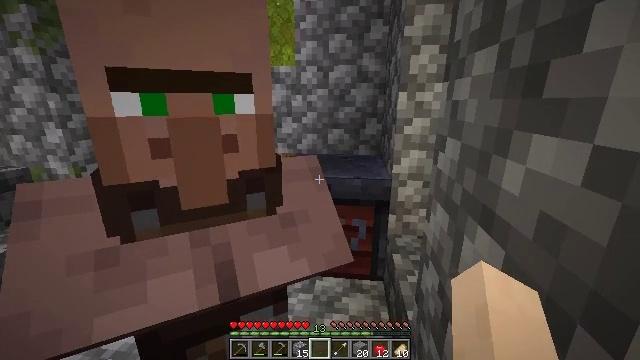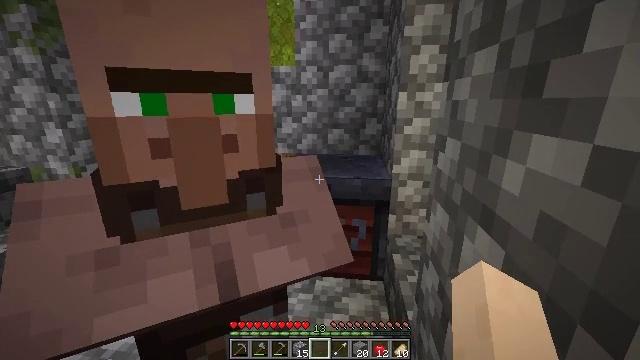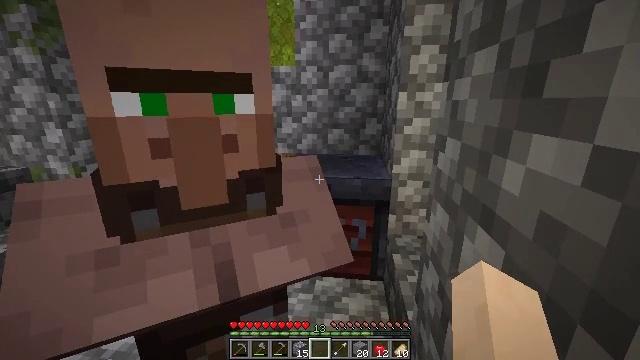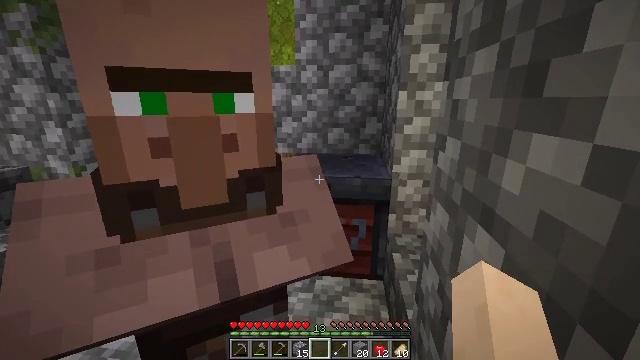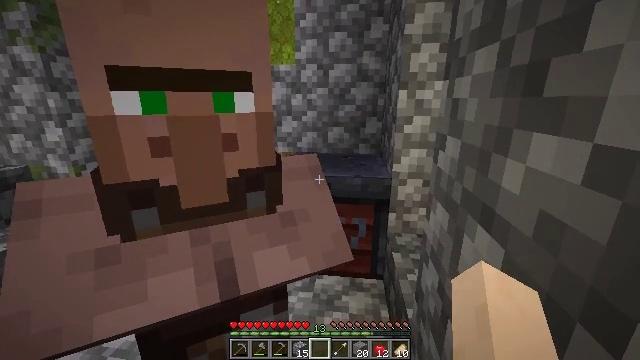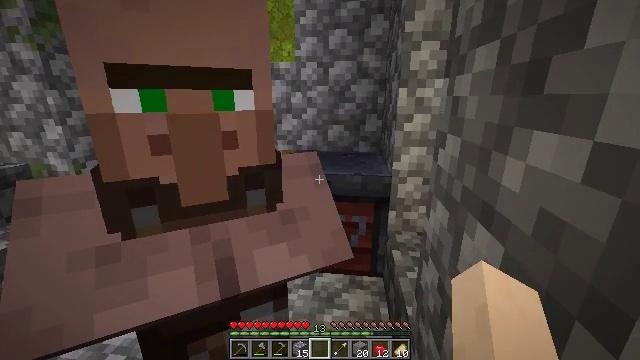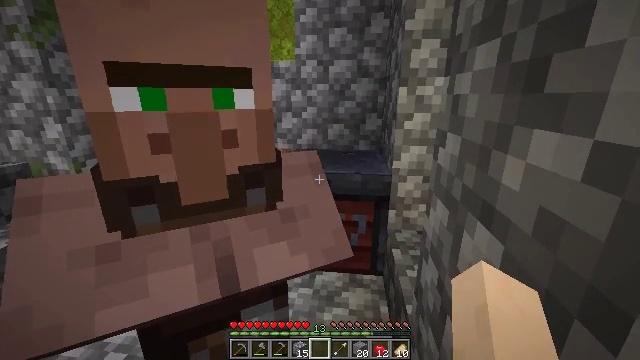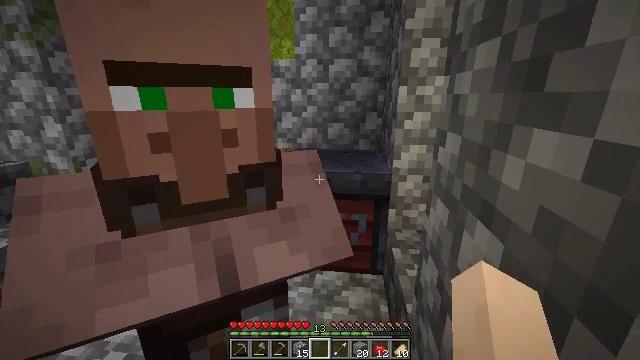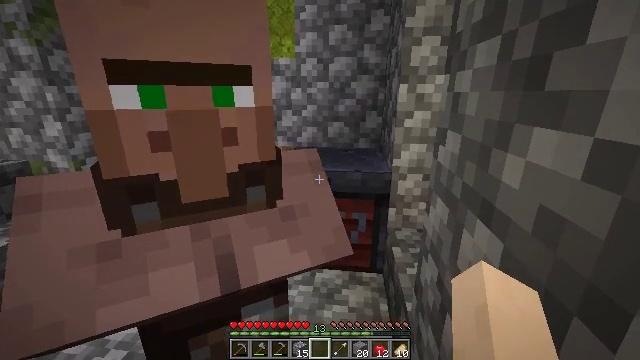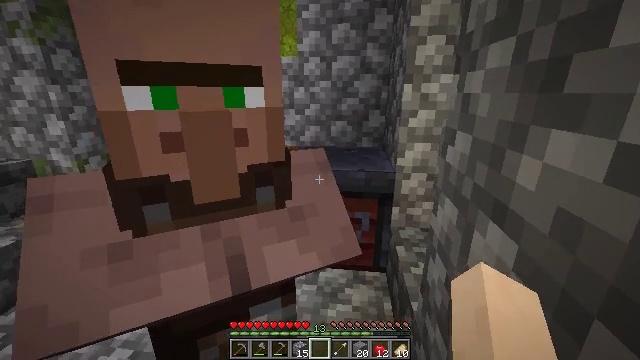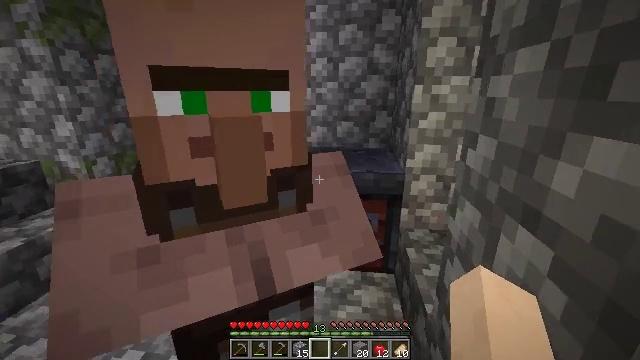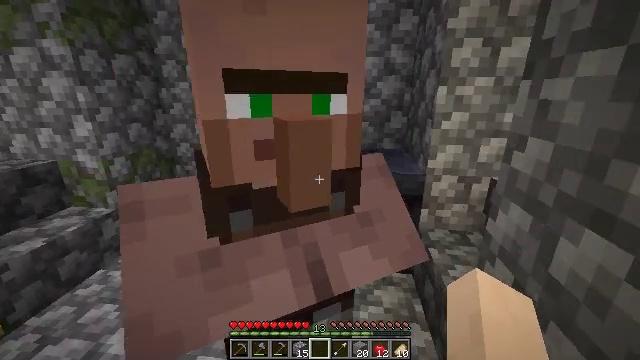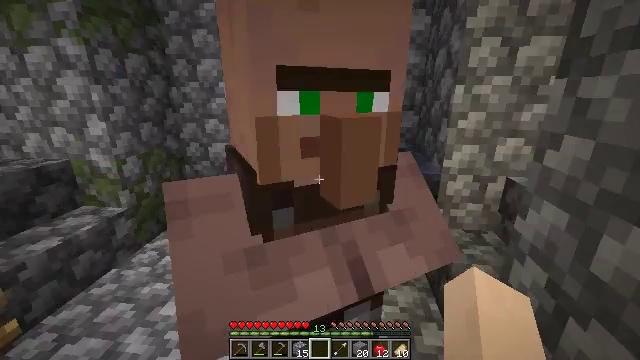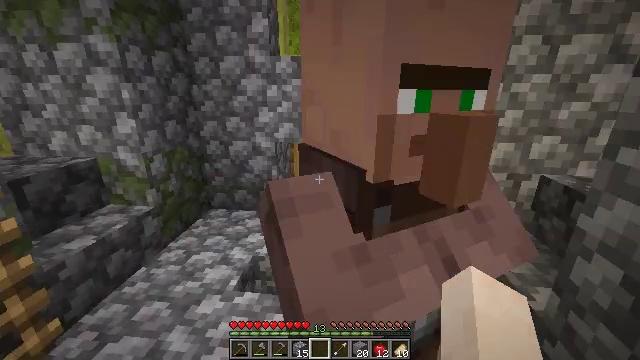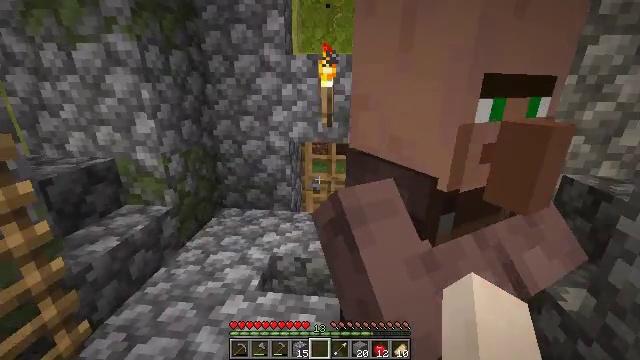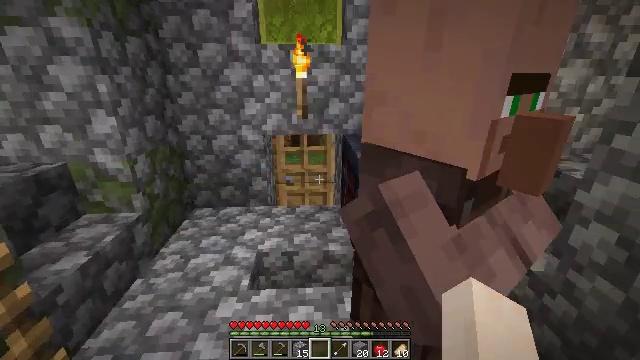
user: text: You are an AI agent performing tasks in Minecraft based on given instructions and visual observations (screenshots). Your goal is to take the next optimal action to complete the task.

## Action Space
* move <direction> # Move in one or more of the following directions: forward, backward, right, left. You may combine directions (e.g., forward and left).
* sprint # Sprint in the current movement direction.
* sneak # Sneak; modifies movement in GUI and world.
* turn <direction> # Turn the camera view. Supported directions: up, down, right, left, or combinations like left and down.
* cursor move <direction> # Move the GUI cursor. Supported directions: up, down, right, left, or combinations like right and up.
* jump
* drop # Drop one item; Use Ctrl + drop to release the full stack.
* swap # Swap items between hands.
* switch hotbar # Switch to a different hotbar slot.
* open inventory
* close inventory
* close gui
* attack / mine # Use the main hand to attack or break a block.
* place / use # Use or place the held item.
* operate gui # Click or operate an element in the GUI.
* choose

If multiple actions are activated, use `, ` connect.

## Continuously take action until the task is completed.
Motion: motion action
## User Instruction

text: Break the smithing table to move it.
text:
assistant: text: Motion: no_op
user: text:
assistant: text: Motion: no_op
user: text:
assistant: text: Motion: no_op
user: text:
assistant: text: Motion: no_op
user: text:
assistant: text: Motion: no_op
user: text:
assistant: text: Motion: no_op
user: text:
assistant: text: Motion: no_op
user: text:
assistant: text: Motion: no_op
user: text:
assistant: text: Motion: move left
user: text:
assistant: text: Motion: move left
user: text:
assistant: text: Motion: move left
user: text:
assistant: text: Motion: move left
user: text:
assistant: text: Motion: move left
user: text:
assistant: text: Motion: move left
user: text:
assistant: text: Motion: move left, turn right and down
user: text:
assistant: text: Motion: move left, turn right and down
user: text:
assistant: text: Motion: turn right
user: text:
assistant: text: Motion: turn right
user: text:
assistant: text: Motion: turn right and up
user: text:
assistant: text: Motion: no_op
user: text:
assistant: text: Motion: no_op
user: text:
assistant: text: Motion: no_op
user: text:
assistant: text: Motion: no_op
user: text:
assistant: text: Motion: no_op
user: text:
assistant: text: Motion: no_op
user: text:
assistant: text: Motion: no_op
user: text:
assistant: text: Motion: turn left and up
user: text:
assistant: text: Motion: turn left and up
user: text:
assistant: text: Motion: no_op
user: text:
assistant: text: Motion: no_op